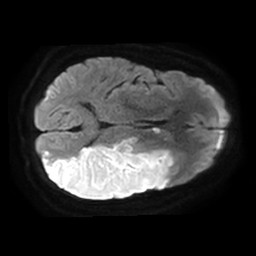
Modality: TRACE
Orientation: axial
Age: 56
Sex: male
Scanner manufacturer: philips
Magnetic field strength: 1.5 T
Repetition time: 3.393 s
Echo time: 0.06922 s